Interaction volume radius: 5 \u00c5
Interaction volume height: 20 \u00c5
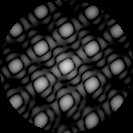
Disorder parameter: 0.04402